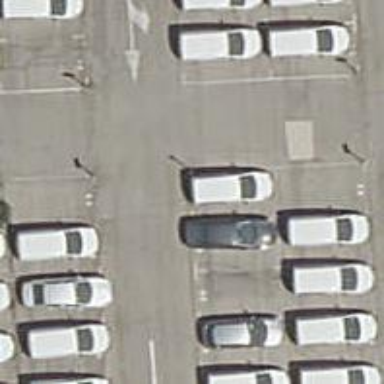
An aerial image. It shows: Road serving as parking aisle.